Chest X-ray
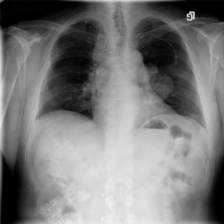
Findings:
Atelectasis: positive
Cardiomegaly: negative
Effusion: negative
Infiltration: negative
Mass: negative
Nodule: negative
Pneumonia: negative
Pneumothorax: negative
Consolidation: negative
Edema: negative
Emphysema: negative
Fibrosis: negative
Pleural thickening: negative
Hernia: negative